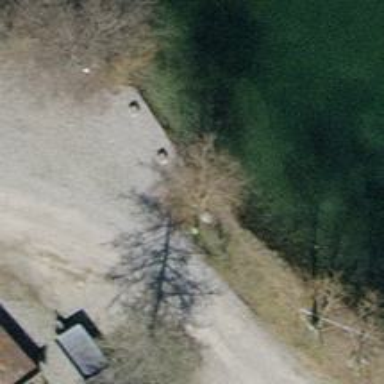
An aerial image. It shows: Concrete bench.